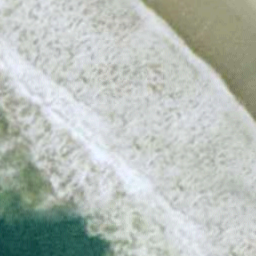
Label: beach